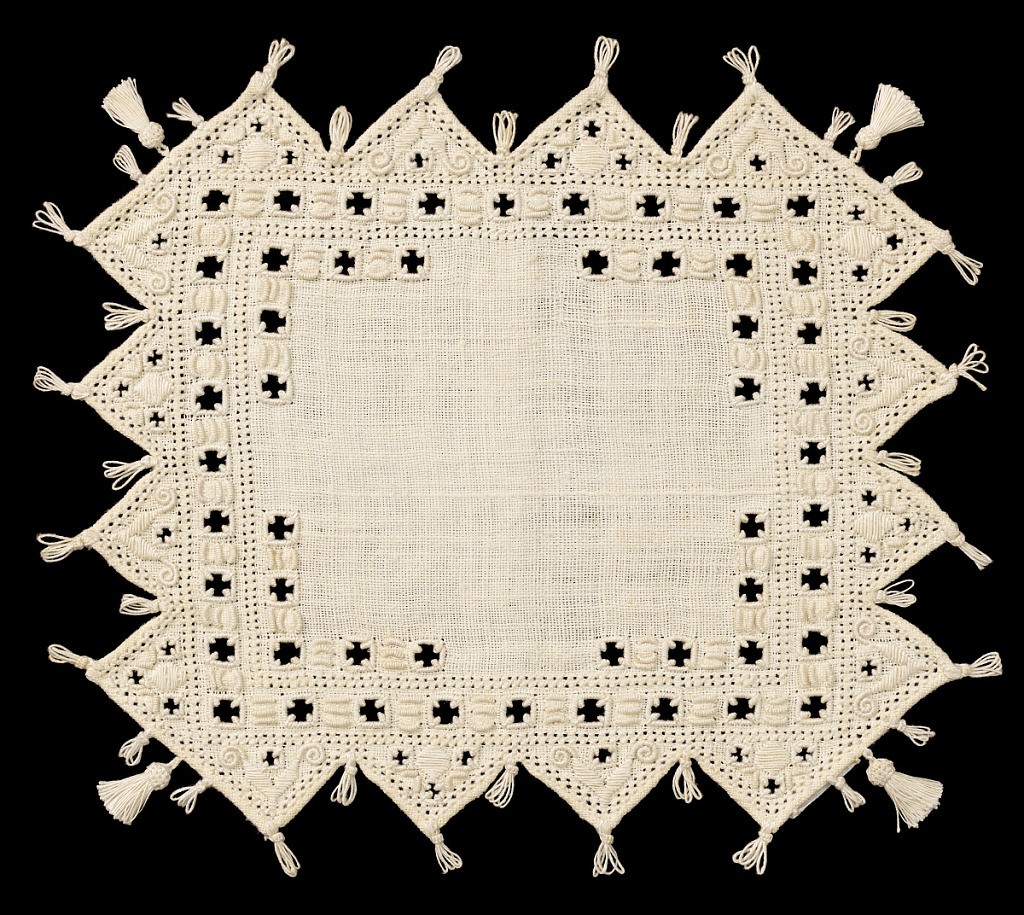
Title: Cover
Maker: Scuola d'Industrie Italiane, New York, NY, USA
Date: ca. 1910
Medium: linen Technique: cutwork with embroidery
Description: Small cover with broad sawtooth edges decorated with white linen embroidery, tassels and fringe.